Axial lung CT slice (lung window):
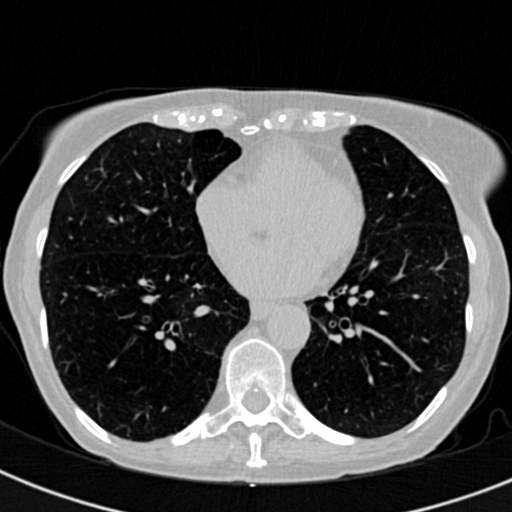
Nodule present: no